【题型】解答题　【知识点】立体几何　【难度】easy
亭子是一种中国传统建筑，多建于园林，人们在欣赏美景的同时也能在亭子里休息、避雨乘凉. 假设我们把亭子看成由一个圆锥 \(P-O_1\) 与一个圆柱 \(OO_1\) 构成的几何体 \(\Omega\). 一般地，设圆锥 \(P-O_1\) 中母线与底面所成角的大小为 \(\alpha\)，当 \(20^\circ<\alpha<35^\circ\) 时，方能满足建筑要求. 已知圆锥高为 \(1.5\) 米，底面半径为 \(2.5\) 米，圆柱高为 \(3\) 米，底面半径为 \(2\) 米.

(1) 求几何体下半部分圆柱的体积;

\vspace{0.5em}

(2) 如图，设 \(E\) 为圆柱底面半圆弧 \(CD\) 上的点，求圆柱母线 \(EF\) 和圆锥母线 \(PB\) 所在异面直线所成角的正切值，并判断该亭子是否满足建筑要求.
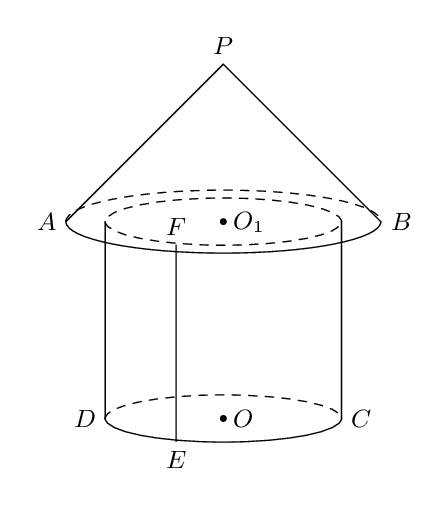
【解答】
\textbf{【答案】} (1) \(12\pi\)

(2) \(\dfrac{5}{3}\)；满足建筑要求

\vspace{0.5em}

\textbf{【分析】} (1) 利用柱体的体积公式计算即可；

(2) 连接 \(PO_1\)，\(BO_1\)，可得 \(\angle BPO_1\) 为圆柱母线 \(EF\) 和圆锥母线 \(PB\) 所成的角，求解即可，\(\tan\alpha = \tan\angle PBO_1\)，求值后判断是否满足 \(20^\circ<\alpha<35^\circ\).

\vspace{0.5em}

\textbf{【详解】} (1) 圆柱的体积 \(V = \pi r^2 h = \pi \times 2^2 \times 3 = 12\pi\)，

(2) 连接 \(PO_1\)，\(BO_1\)，

根据题意可得，\(\angle BPO_1\) 为圆柱母线 \(EF\) 和圆锥母线 \(PB\) 所成的角，

\(PO_1 = 1.5\)，\(BO_1 = 2.5\)，\(\therefore \tan\angle BPO_1 = \dfrac{2.5}{1.5} = \dfrac{5}{3}\)，

圆柱母线 \(EF\) 和圆锥母线 \(PB\) 所在异面直线所成角的正切值为 \(\dfrac{5}{3}\)，

\(\tan\alpha = \tan\angle PBO_1 = \dfrac{1.5}{2.5} = \dfrac{3}{5}\)，\(0.36 \approx \tan20^\circ < \tan\alpha = \dfrac{3}{5} < \tan35^\circ \approx 0.7\)，

有 \(20^\circ<\alpha<35^\circ\)，故该亭子满足建筑要求.
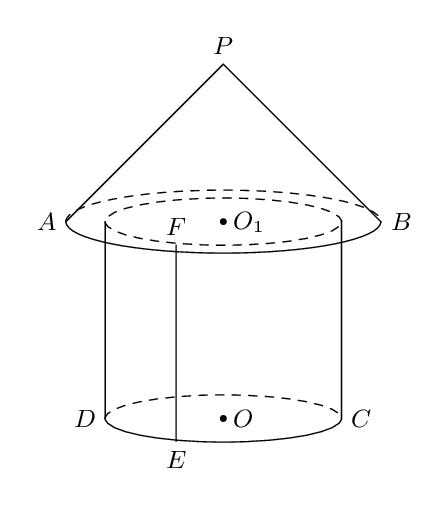